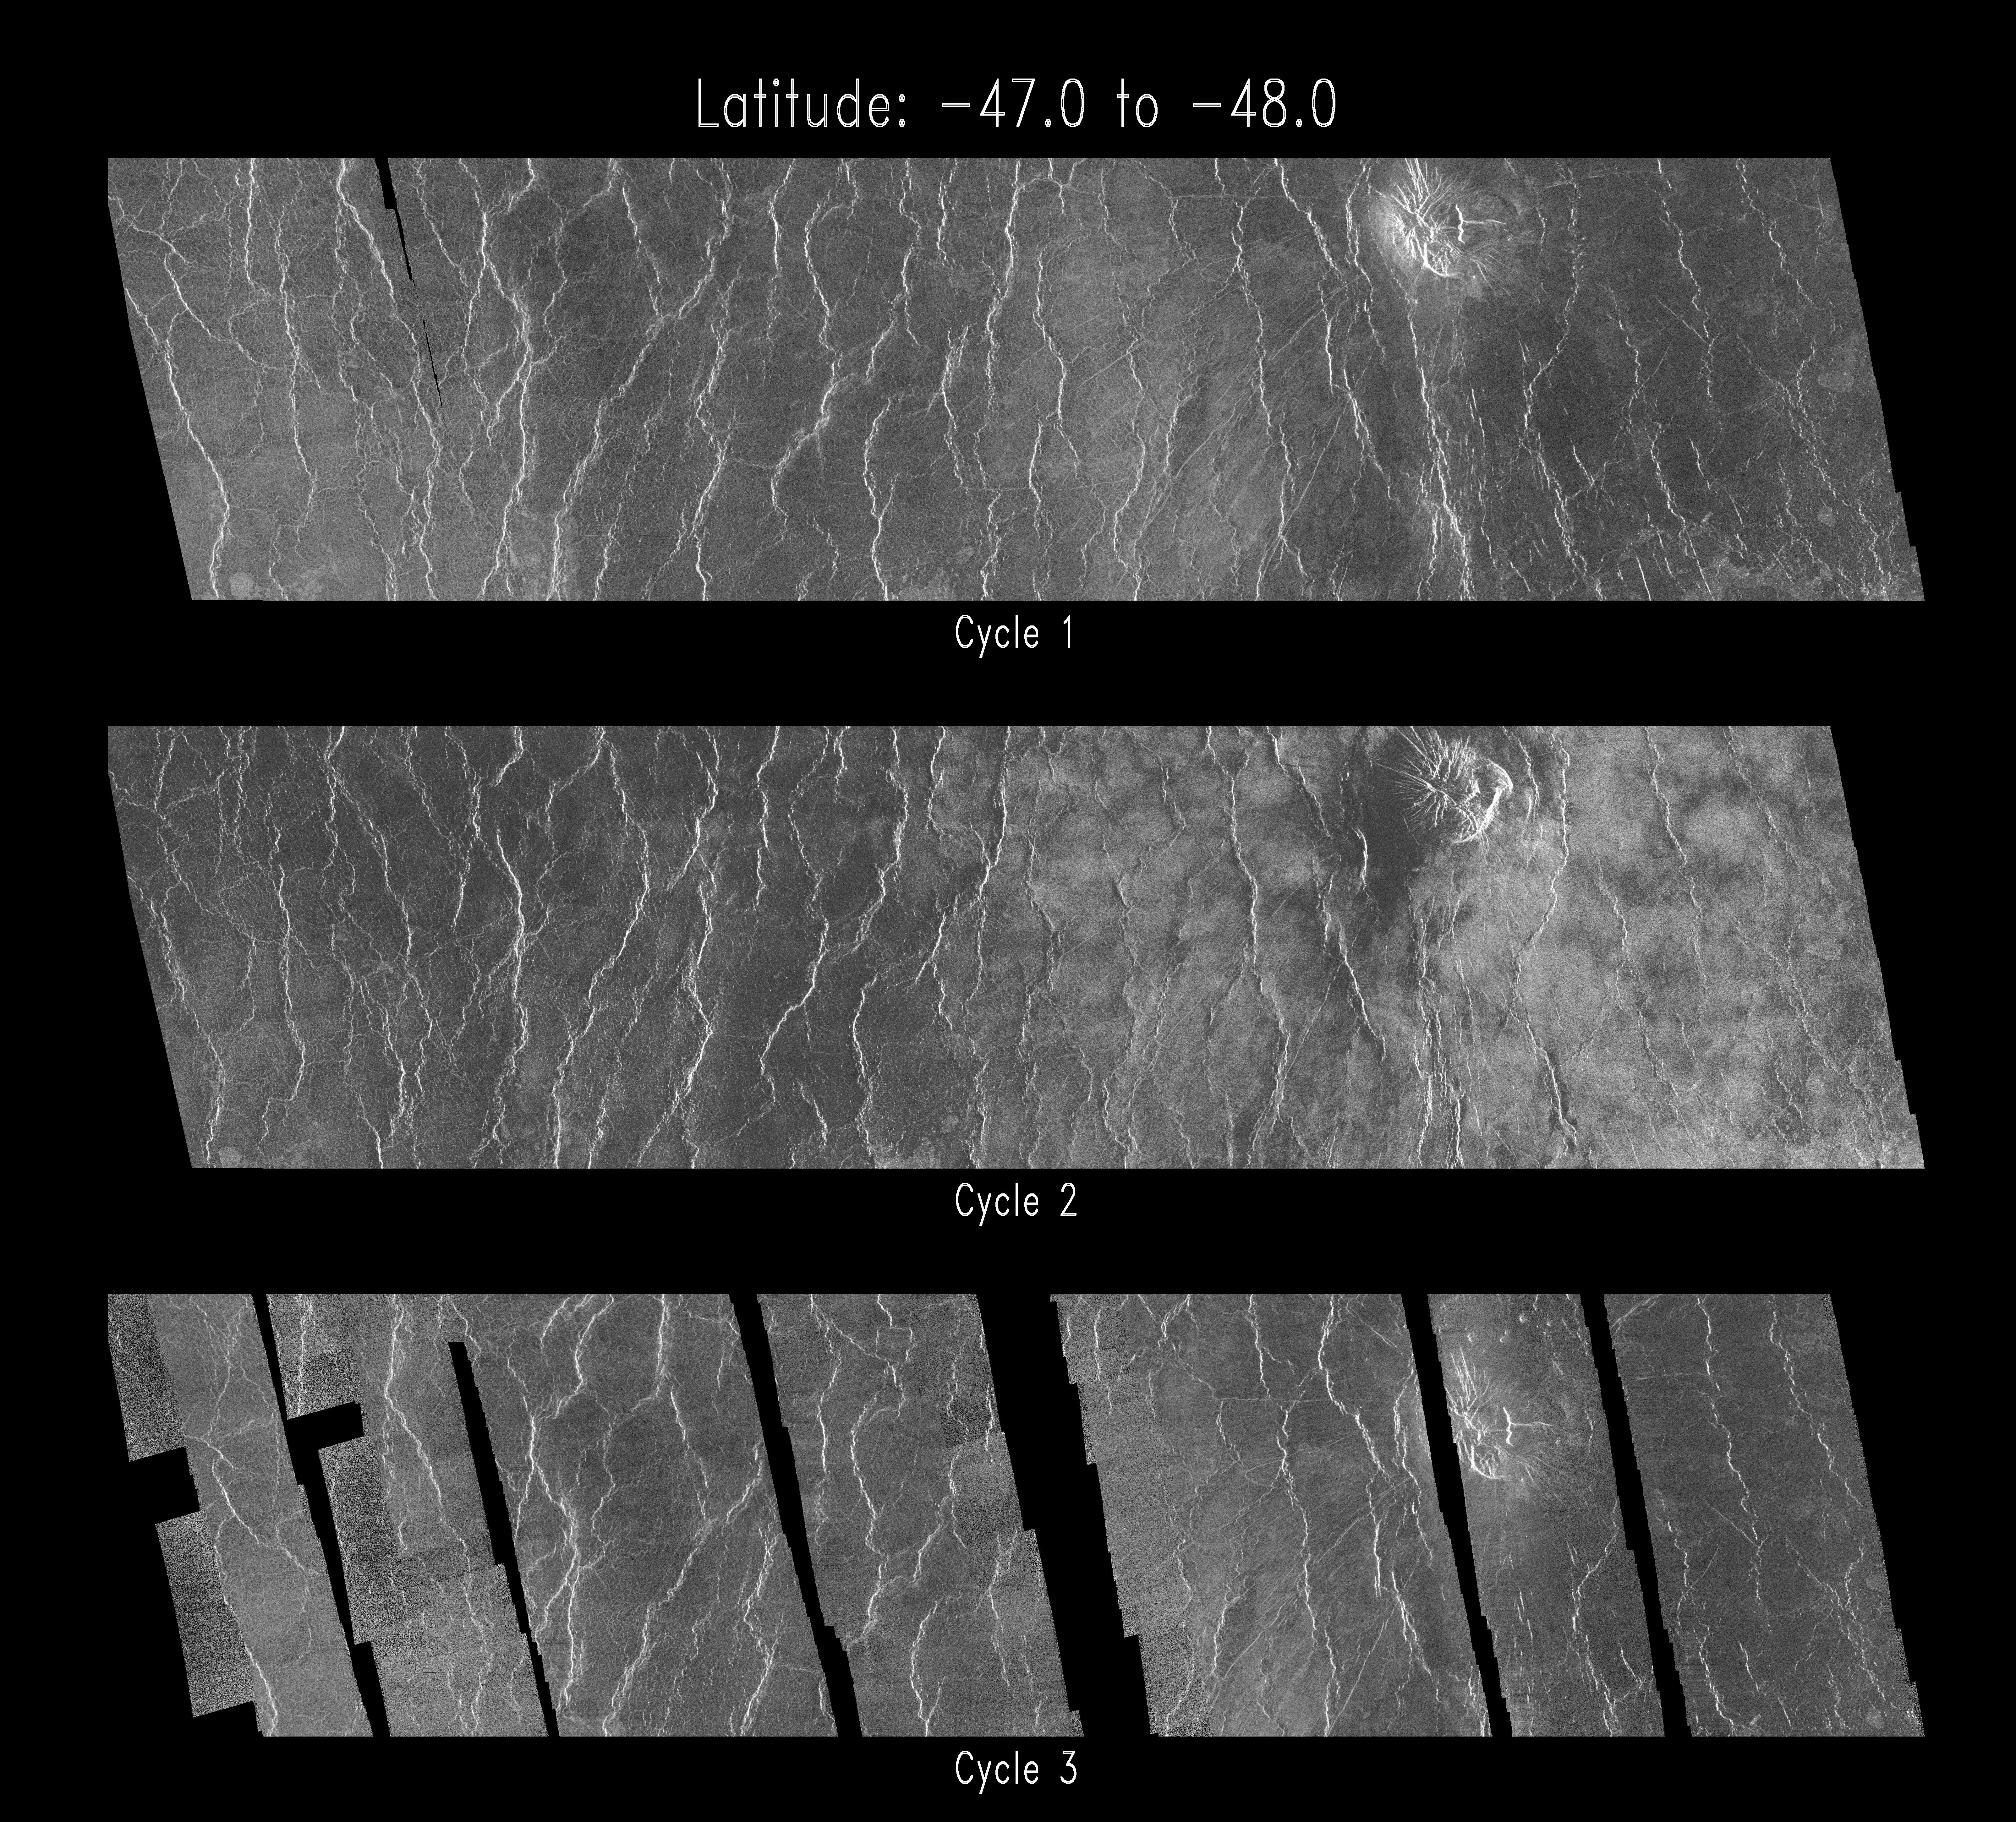
Venus - Cycle 1, 2, and 3 Images of Imdr Region Venus, Magellan